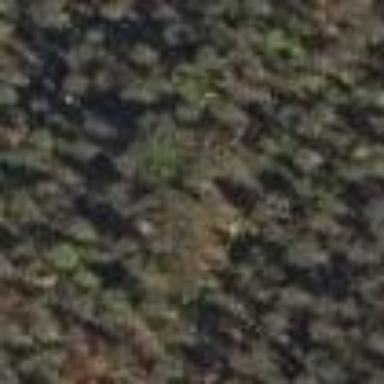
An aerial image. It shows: Woodland consisting mainly of needle-leaved trees.